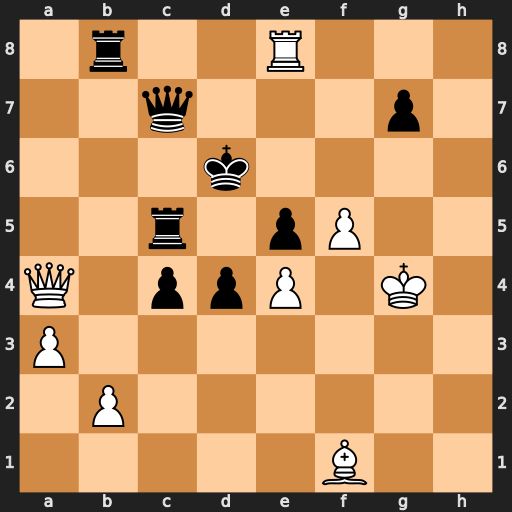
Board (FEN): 1r2R3/2q3p1/3k4/2r1pP2/Q1ppP1K1/P7/1P6/5B2
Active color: w
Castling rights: -
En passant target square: -
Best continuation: Re6#